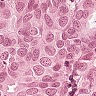
Metastatic tissue present: yes